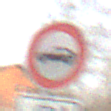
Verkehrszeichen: VerbotPersonenkraftwagen
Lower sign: MehrspurigeFahrzeugeFrei11
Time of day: MorningAfternoon
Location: Outdoor (Nature)
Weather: PartlyCloudy
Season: Winter
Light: Natural